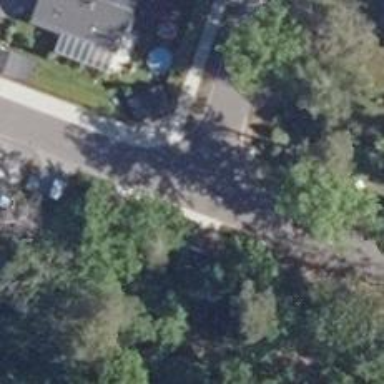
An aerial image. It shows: Residential road with asphalt surface and sidewalk on the left side.